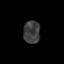
Tissue: prostate
Cell type: T cells
Senescence score: 0.3532
Nuclear area (px): 370
Mean DAPI intensity: 61.686